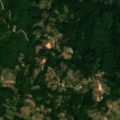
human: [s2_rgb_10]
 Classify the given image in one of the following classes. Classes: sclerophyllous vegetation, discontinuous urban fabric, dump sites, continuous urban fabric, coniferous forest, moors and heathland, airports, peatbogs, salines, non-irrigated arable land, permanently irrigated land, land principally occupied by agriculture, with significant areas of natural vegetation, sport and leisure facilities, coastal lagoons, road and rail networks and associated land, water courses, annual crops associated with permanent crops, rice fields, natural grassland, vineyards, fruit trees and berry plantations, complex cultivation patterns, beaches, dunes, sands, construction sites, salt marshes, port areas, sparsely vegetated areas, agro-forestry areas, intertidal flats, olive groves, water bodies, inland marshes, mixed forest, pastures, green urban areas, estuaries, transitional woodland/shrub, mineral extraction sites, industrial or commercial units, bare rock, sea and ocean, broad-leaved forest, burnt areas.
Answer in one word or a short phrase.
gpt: complex cultivation patterns, land principally occupied by agriculture, with significant areas of natural vegetation, broad-leaved forest, mixed forest, transitional woodland/shrub